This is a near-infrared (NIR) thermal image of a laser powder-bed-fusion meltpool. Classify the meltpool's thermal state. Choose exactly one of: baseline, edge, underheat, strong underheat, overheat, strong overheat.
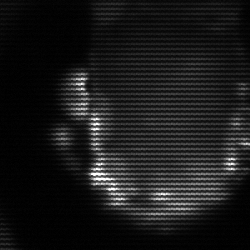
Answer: baseline